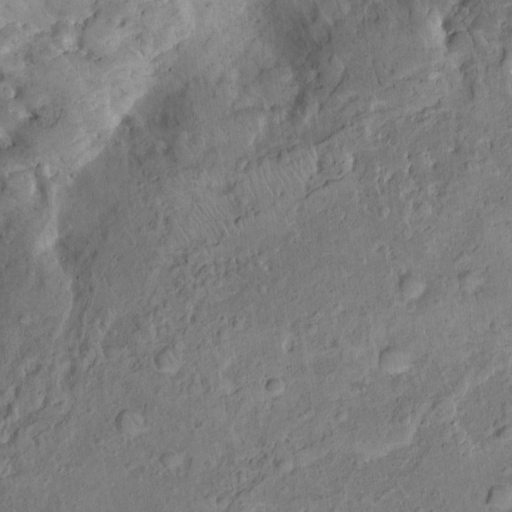
Objects detected: cone